Aerial crown-view tile of a tropical tree (Barro Colorado Island, Panama), acquired 20240716:
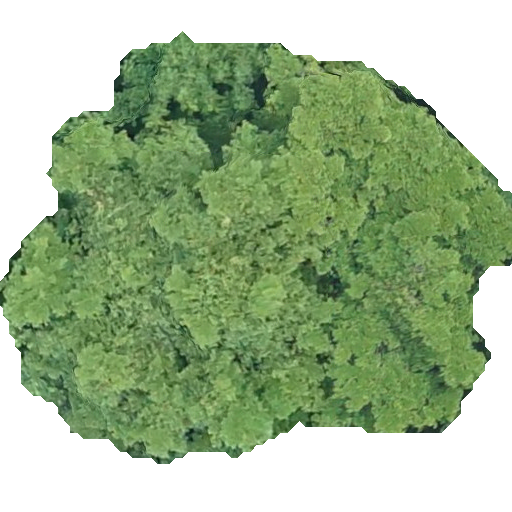
Species: Terminalia amazonia
GBIF accepted scientific name: Terminalia amazonica
Crown area: 254.778 m²